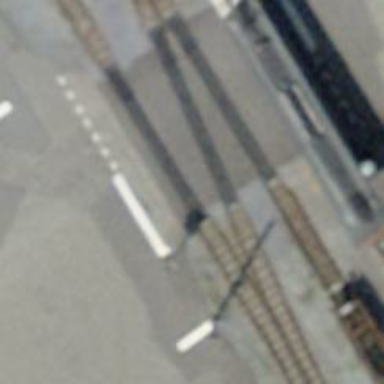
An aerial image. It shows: Level crossing along the railway.